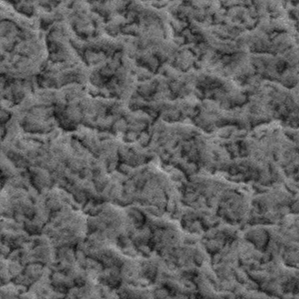
Label: frost